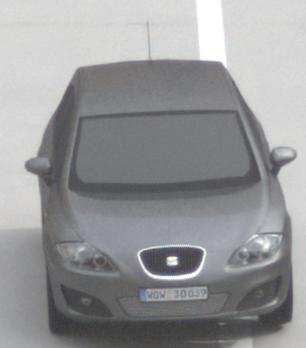
Make: SEAT
Model: Leon 1.4
Detailed model: Leon (1P)
Model produced from: 2009/04
Model produced until: 2010/08
Doors: 5
Color: gray
Road condition: dry road
Daytime: morning or afternoon
Contrast: low contrast